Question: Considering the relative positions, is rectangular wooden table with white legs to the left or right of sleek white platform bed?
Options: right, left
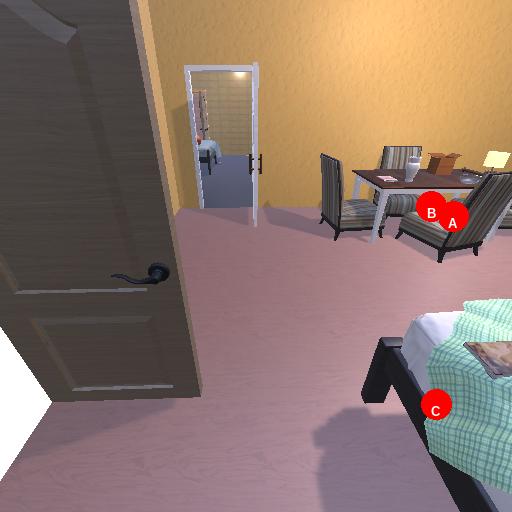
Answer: right